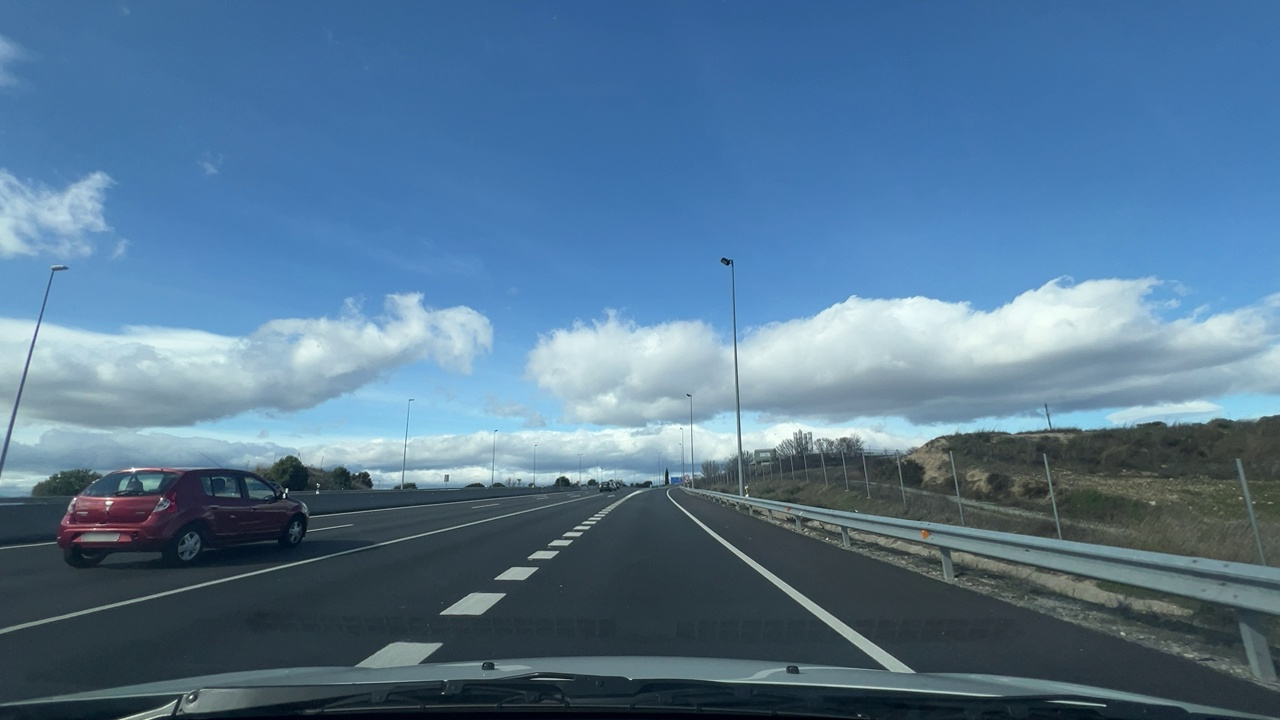
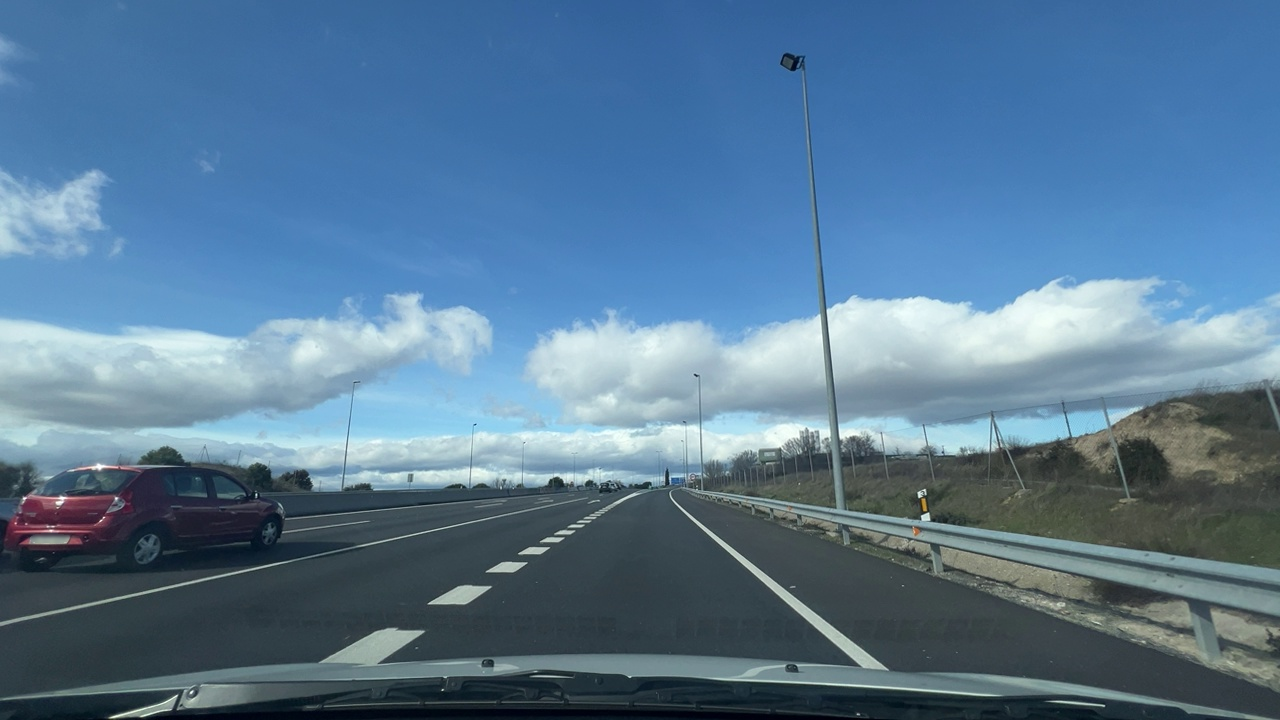
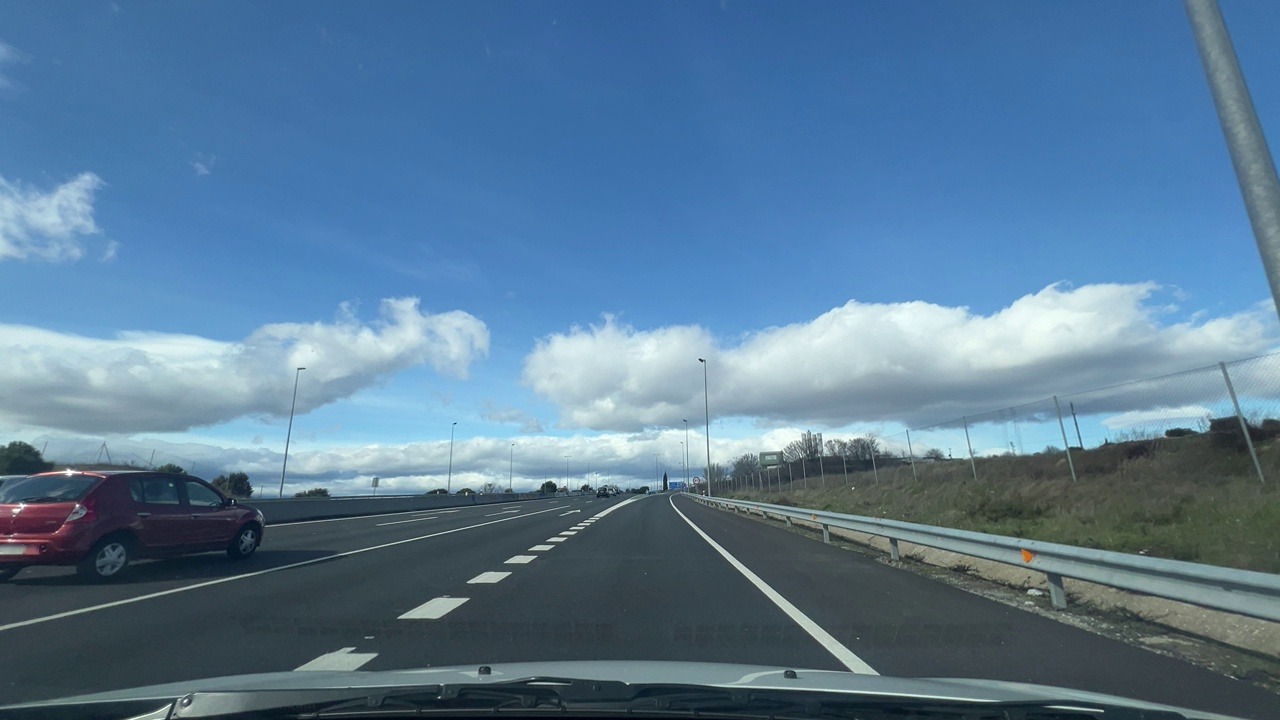
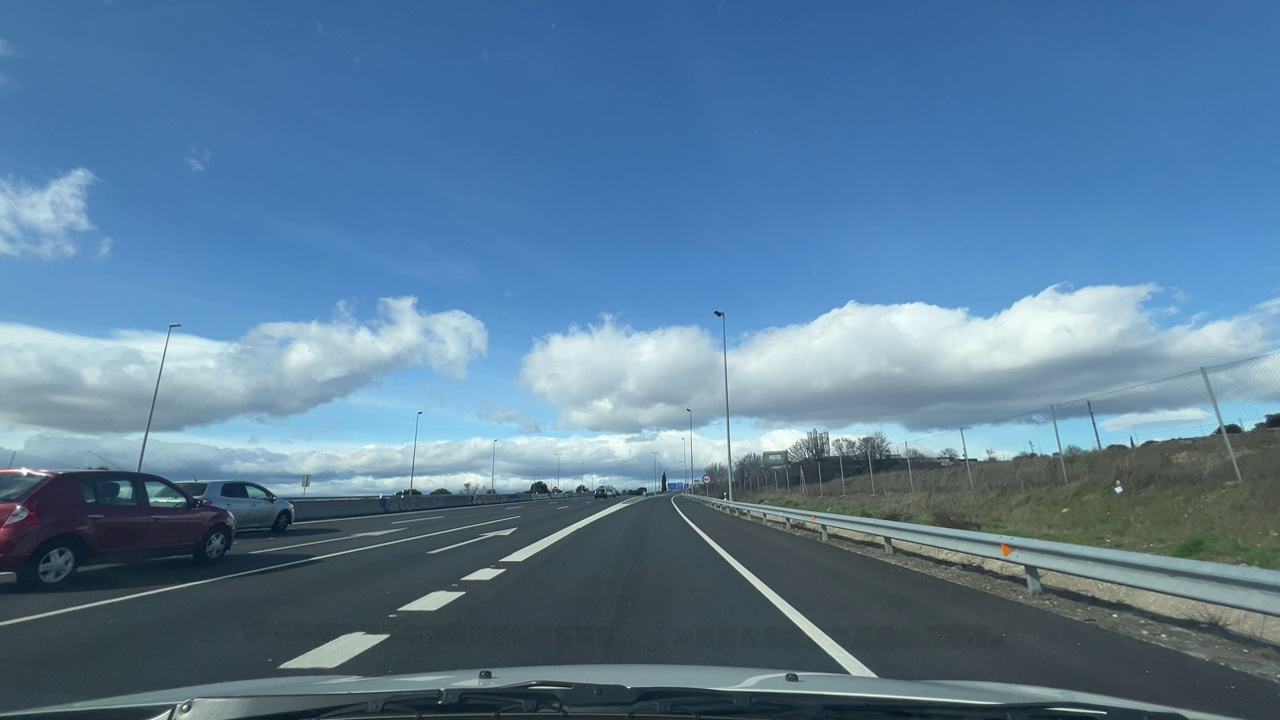
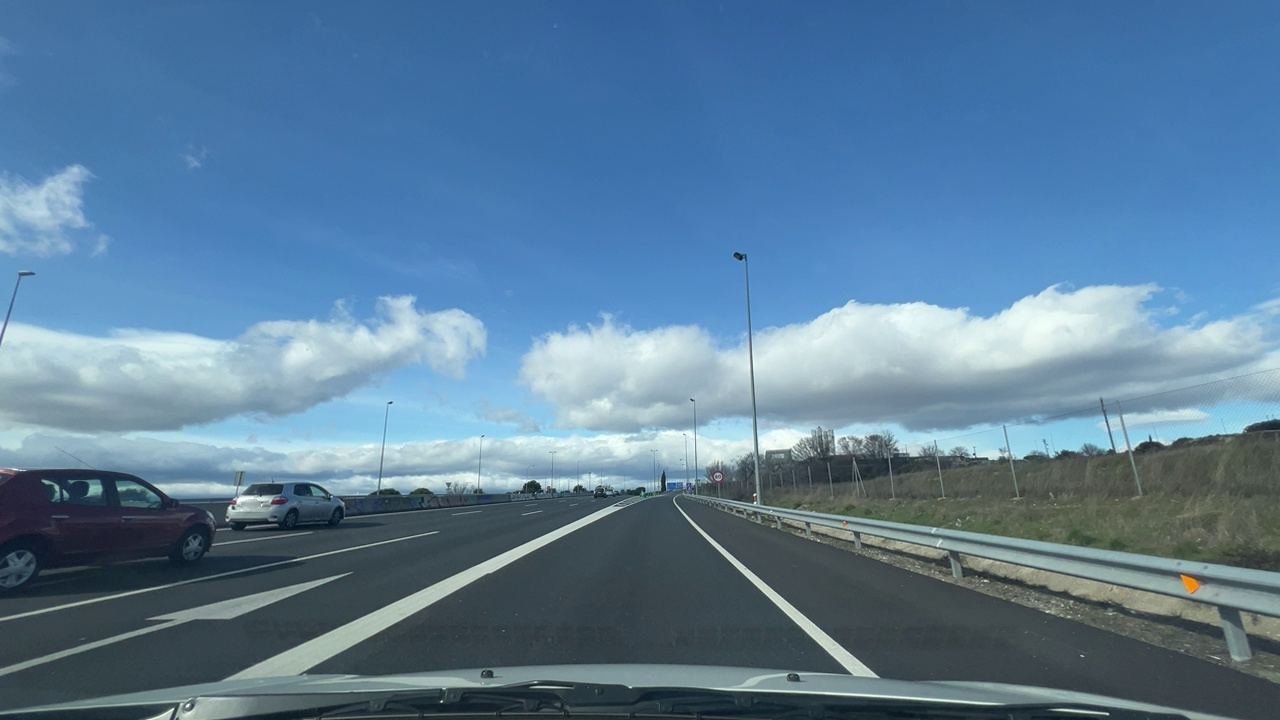
Situation: Speed limit adaptation
Question: Are multiple speed limit signs with different values visible?
Answer: No
Reasoning: No multiples speed limit signs appear sequentially with different values

Situation: Speed limit adaptation
Question: Is there a speed limit sign regulating the ego lane?
Answer: Yes
Reasoning: There is a speed limit sign regulating the deceleration, exiting lane of the ego lane

Situation: Speed limit adaptation
Question: What speed value is displayed on the visible speed limit sign?
Answer: 60
Reasoning: The value displayed is either 60 or 80. it is a little bit far away and cannot be seen clearly

Situation: Speed limit adaptation
Question: Is the ego vehicle traveling on a highway?
Answer: No
Reasoning: The ego vehicle was travelling on a highway and is exiting it

Situation: Speed limit adaptation
Question: Is the ego vehicle entering or exiting a highway?
Answer: Yes
Reasoning: The ego vehicle is exiting a highway as it it currently in a deceleration lane

Situation: Speed limit adaptation
Question: Are speed bumps, crosswalks, or construction-related obstacles present in the ego lane?
Answer: No
Reasoning: No obstacles can be found in the road, the road is clear